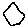
Label: hexagon